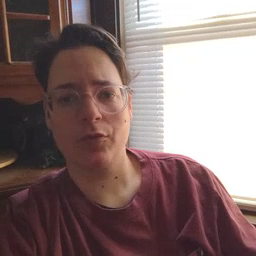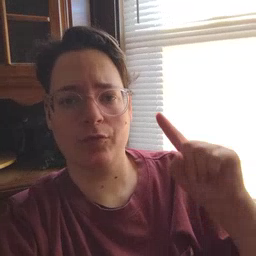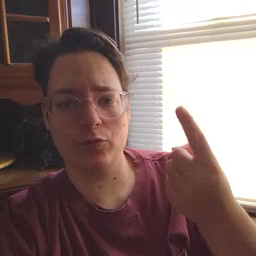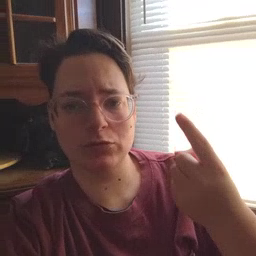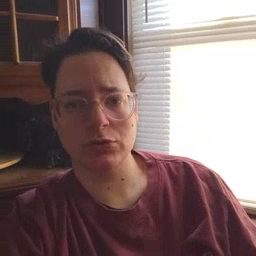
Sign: first